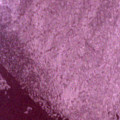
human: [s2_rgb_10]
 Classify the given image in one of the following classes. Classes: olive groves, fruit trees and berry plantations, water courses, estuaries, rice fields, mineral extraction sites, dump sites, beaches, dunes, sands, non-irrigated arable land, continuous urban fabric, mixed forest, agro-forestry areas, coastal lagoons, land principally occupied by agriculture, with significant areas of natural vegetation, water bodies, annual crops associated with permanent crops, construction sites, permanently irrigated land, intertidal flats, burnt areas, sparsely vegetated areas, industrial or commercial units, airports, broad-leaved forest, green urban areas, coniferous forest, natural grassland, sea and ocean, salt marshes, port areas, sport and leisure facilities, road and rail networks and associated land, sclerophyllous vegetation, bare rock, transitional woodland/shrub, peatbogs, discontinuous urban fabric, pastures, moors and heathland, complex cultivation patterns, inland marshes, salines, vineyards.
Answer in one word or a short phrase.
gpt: sea and ocean